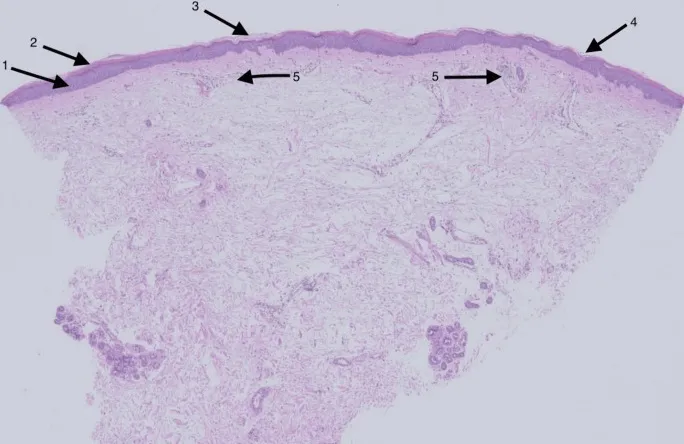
Punch biopsy stained with hematoxylin-eosin at 4x magnification, demonstrating alternating parakeratosis and orthokeratosis vertically and horizontally, acanthosis, follicular plugging, and scant perivascular lymphohistiocytic infiltrate. Arrow 1: irregular acanthosis; Arrow 2: alternating parakeratosis; Arrow 3: orthokeratosis (arrow 3); Arrow 4: follicular plugging; Arrow 5: scant lymphocytic infiltrate.
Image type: pathology (h&e)